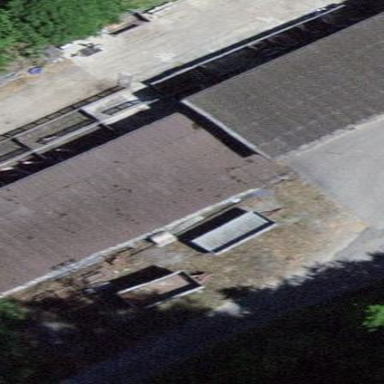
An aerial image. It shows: Sty building.